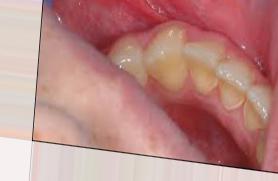
Condition: Mouth Ulcer